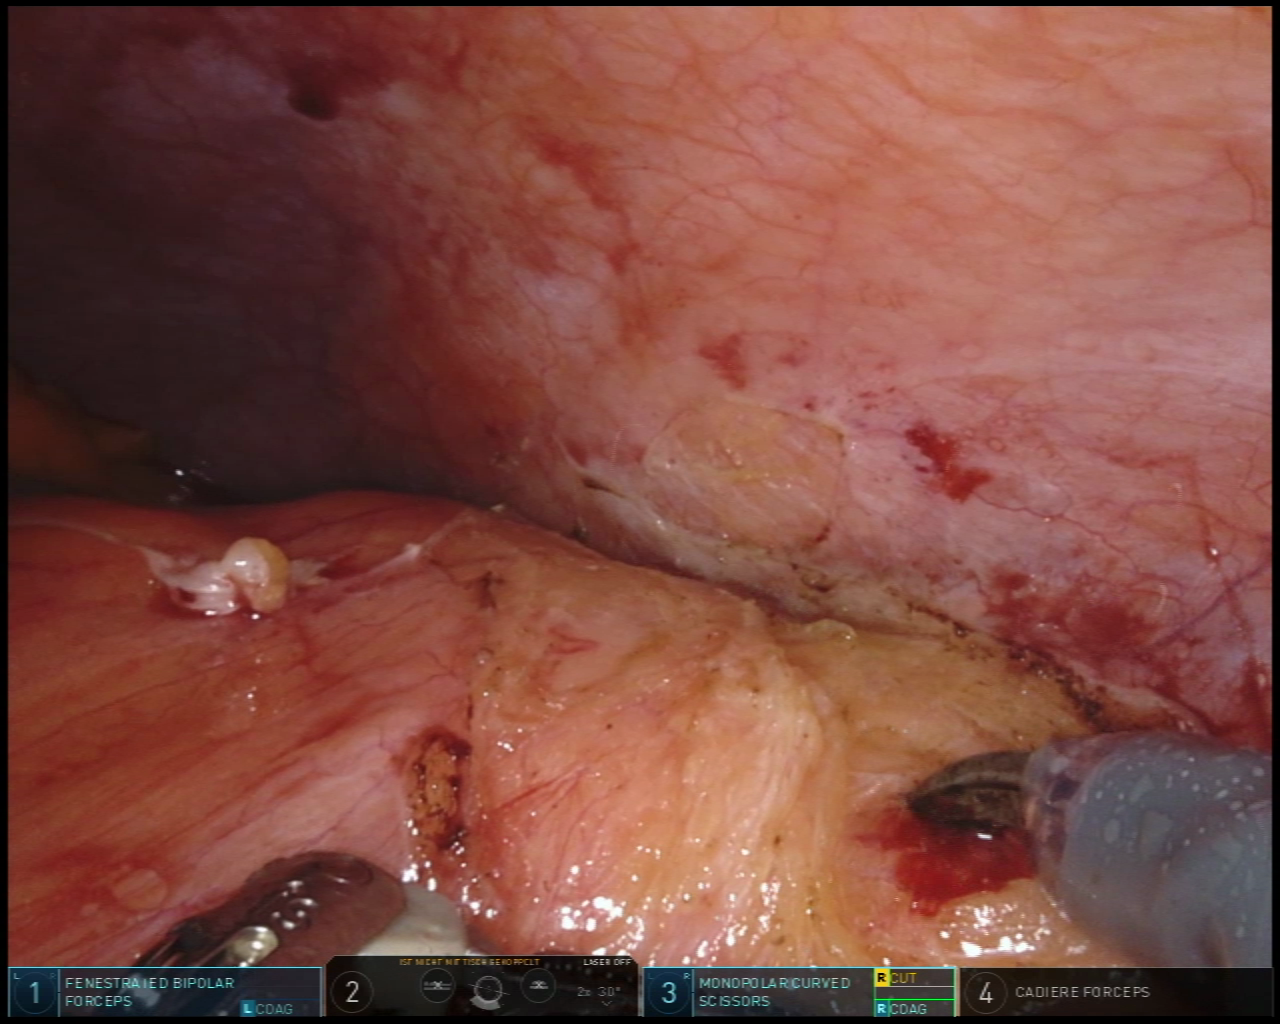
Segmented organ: abdominal_wall
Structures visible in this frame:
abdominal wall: yes
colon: no
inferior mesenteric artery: no
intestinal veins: no
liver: no
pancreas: no
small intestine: no
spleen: no
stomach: no
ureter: no
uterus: no
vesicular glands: no